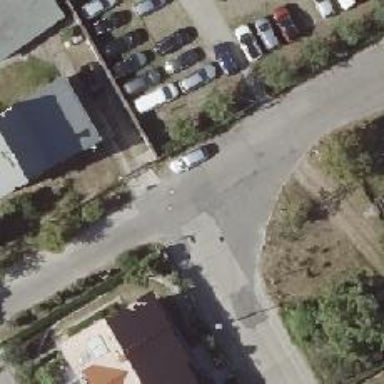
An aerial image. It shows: Residential road with concrete surface. There are sidewalks on both sides.